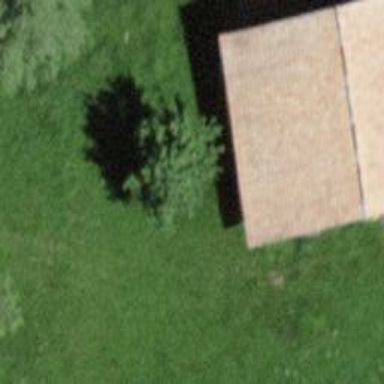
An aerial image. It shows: Gabled roof barn.